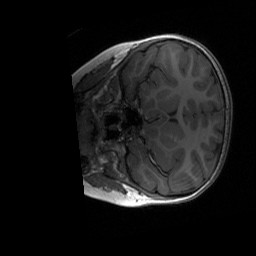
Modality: T1w
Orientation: coronal
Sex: female
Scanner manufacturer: siemens
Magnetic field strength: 3 T
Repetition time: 1.9 s
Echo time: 0.00243 s